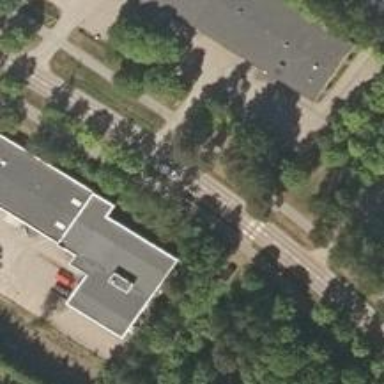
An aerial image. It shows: Footway with asphalt surface featuring zebra crossing.